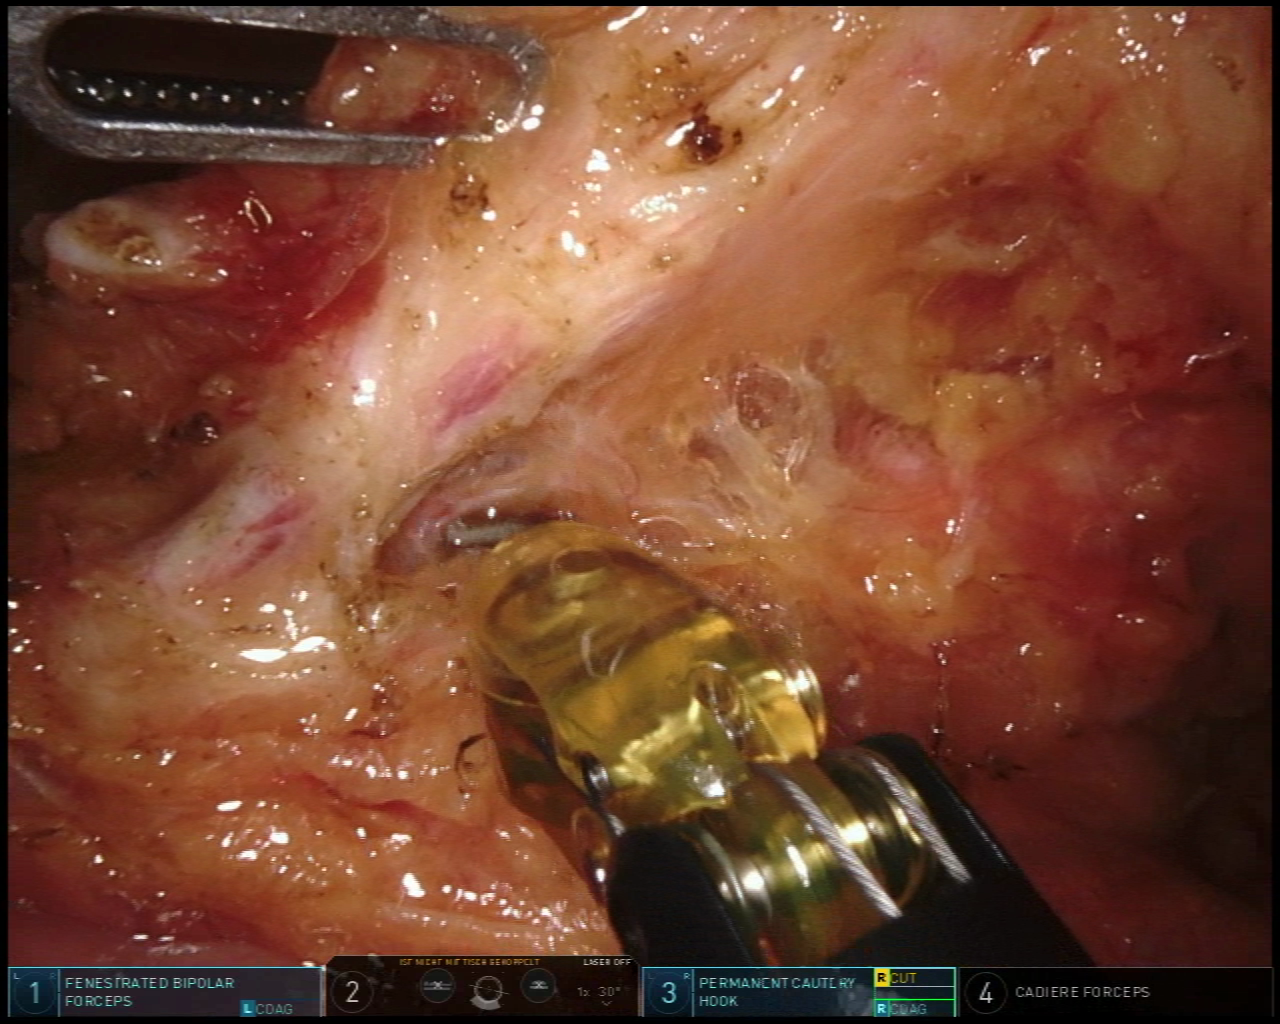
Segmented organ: inferior_mesenteric_artery
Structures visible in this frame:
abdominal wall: no
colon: no
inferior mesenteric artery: yes
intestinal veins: no
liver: no
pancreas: no
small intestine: yes
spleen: no
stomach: no
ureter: no
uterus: no
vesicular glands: no